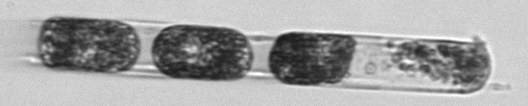
Label: Hemiaulus